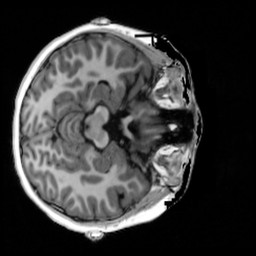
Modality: T1w
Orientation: axial
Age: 11
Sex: male
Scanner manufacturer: siemens
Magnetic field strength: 3 T
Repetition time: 4 s
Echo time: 0.00289 s